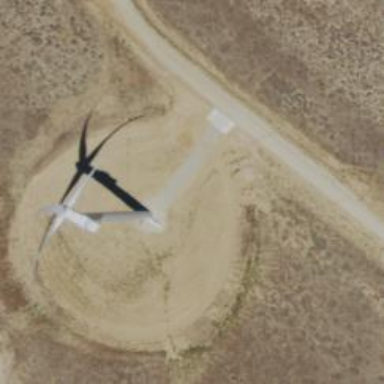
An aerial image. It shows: Wind generator with horizontal axis. The wind turbine is from Vestas.